Question: I have some unordered list, and made it so it shows up a background image on the li if the cursor is hovering it:
'''
<div class="sidebar">
<ul>
<li>test</li>
<li>test</li>
<li>test</li>
</ul>
</div>
'''
And CSS:
'''
/* I DON'T HAVE STYLE FOR <UL> */
.sidebar li {
list-style-type: none;
}
.sidebar li:hover {
list-style-type: none;
background-repeat: repeat-x;
background-image: url(../img/mbg.png);
color:white;
}
'''
But it looks like:

How can I make the background reach to the end on the left? Thanks!
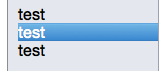
Answer: May be you have to write like this:
'''
.sidebar li{
margin:0;
pading-left:10px;
}
'''
then it's work
check this <URL>